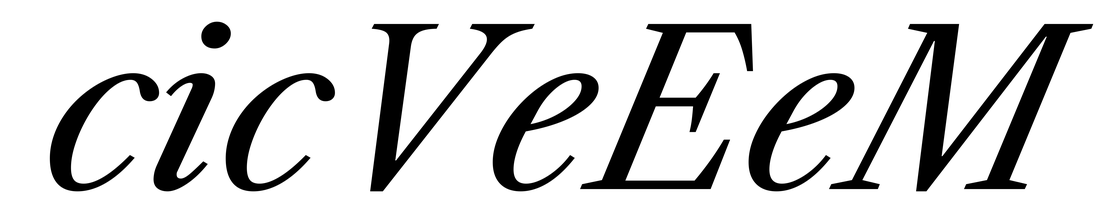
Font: LibreCaslonText-Italic_Italic